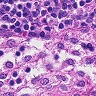
Metastatic tissue present: no